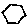
Label: hexagon